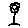
Label: flower